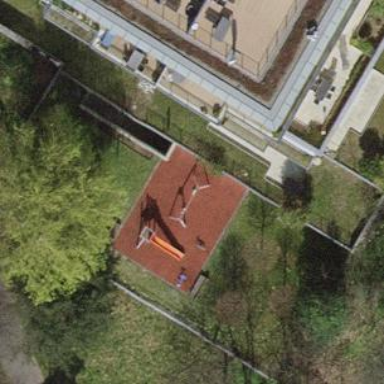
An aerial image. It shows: Playground area for leisure land.